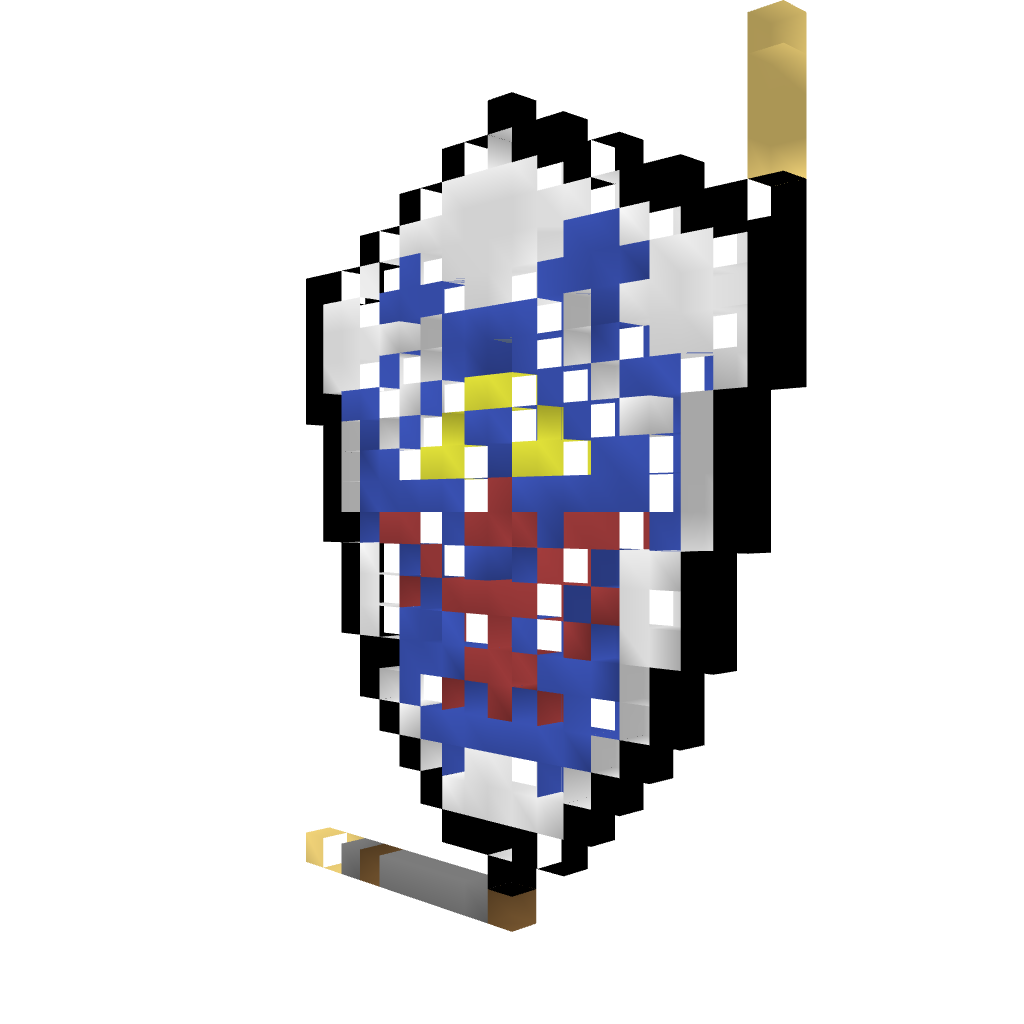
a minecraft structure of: Shield (Zelda) good quality